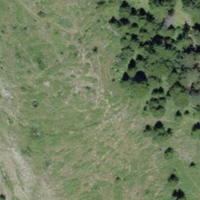
EUNIS habitat code: 24
Species observed at this site:
Arcyptera fusca
Hycleus polymorphus